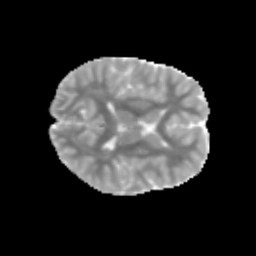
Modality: MD
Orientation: axial
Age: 10
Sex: male
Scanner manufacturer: siemens
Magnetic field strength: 3 T
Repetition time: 3.8 s
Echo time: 0.07 s